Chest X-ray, AP view. Patient: 75 years old, sex F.
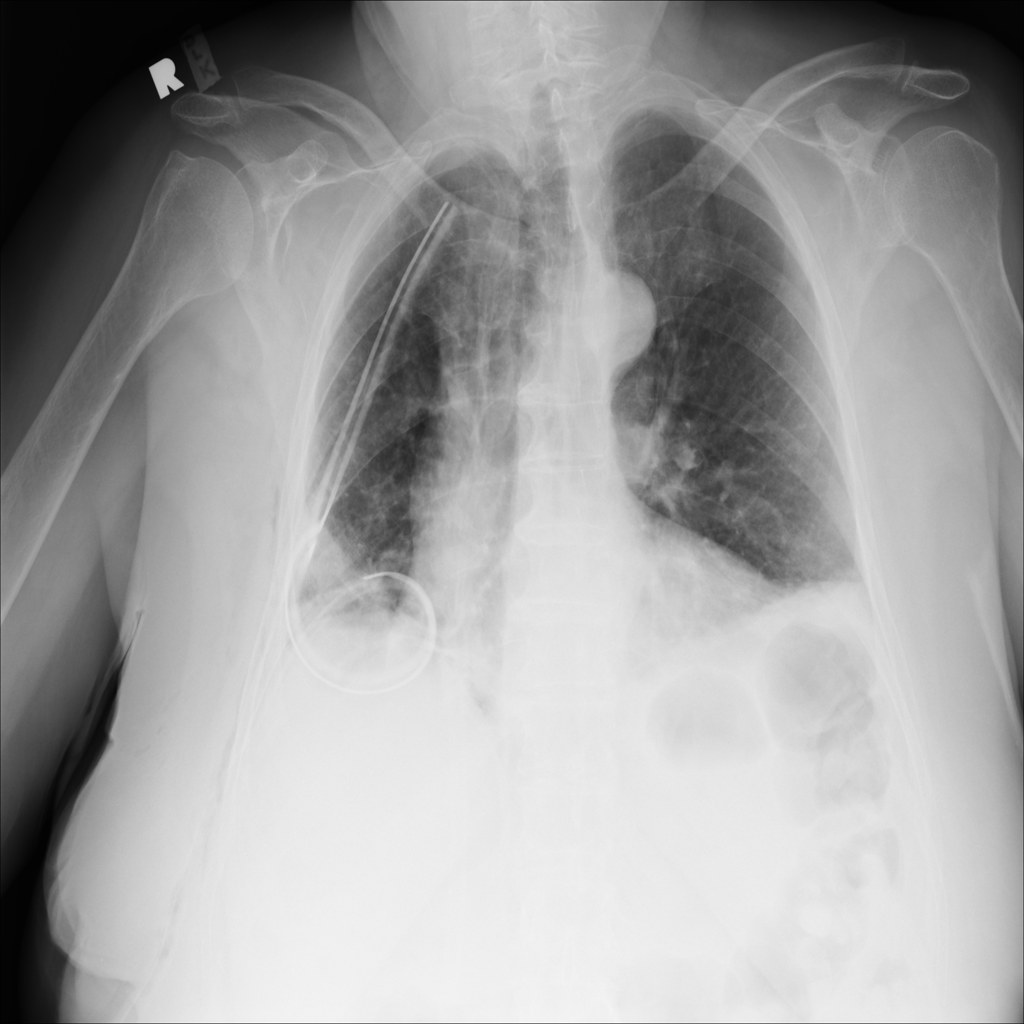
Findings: Atelectasis, Emphysema